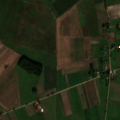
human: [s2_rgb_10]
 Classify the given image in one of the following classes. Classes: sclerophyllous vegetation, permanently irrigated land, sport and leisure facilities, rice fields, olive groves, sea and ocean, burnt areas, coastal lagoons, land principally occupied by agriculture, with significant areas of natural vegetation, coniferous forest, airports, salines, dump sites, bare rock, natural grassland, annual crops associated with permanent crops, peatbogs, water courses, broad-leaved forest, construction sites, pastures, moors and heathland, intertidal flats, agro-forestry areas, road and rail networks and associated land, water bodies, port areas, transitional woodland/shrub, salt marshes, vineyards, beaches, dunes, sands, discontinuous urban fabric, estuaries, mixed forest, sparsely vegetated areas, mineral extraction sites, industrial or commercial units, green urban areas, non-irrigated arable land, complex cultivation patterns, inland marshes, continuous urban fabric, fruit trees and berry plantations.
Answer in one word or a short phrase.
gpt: non-irrigated arable land, fruit trees and berry plantations, complex cultivation patterns